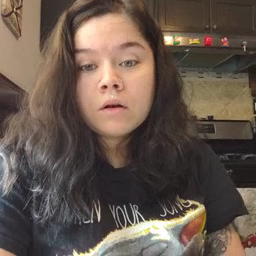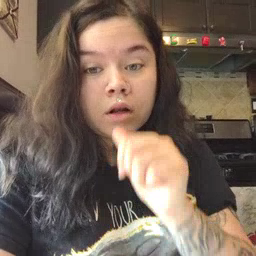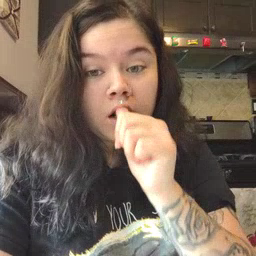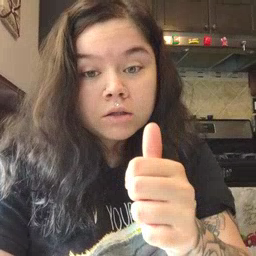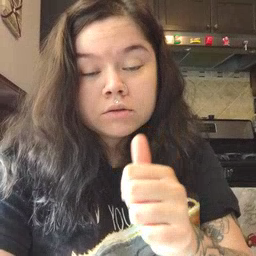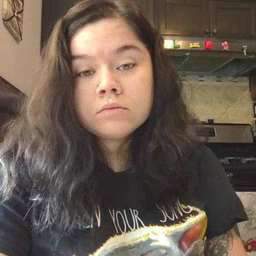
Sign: nuts